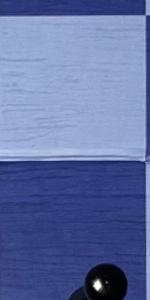
Label: Empty